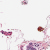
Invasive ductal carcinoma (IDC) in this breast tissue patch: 0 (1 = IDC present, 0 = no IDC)